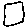
Label: square